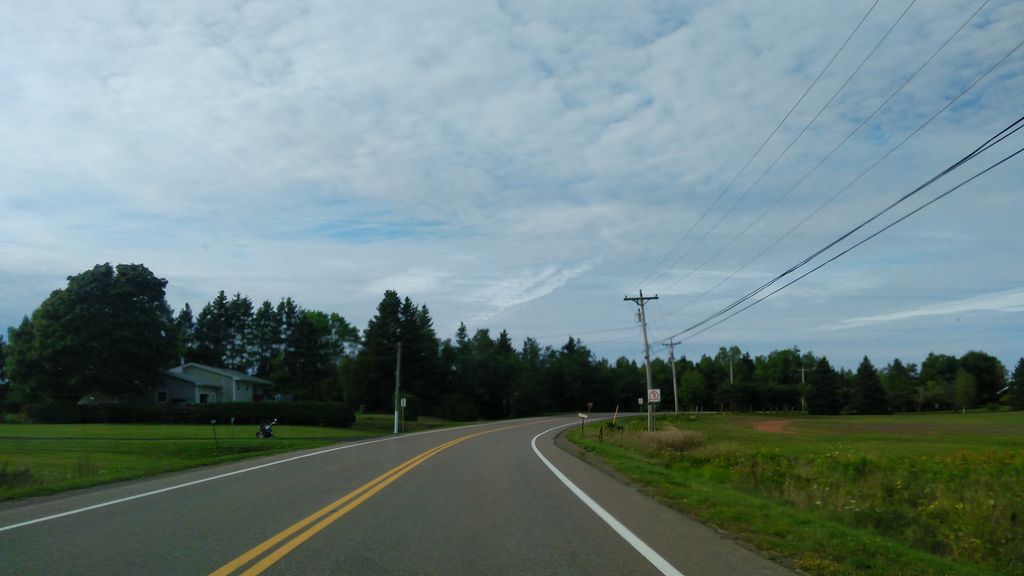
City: charlottetown